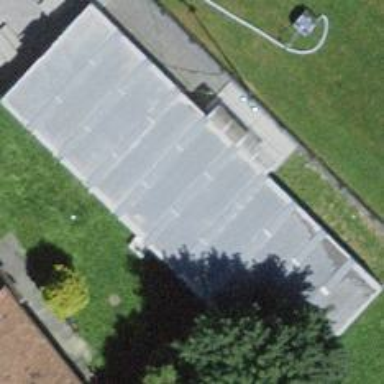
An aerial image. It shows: Community center building.